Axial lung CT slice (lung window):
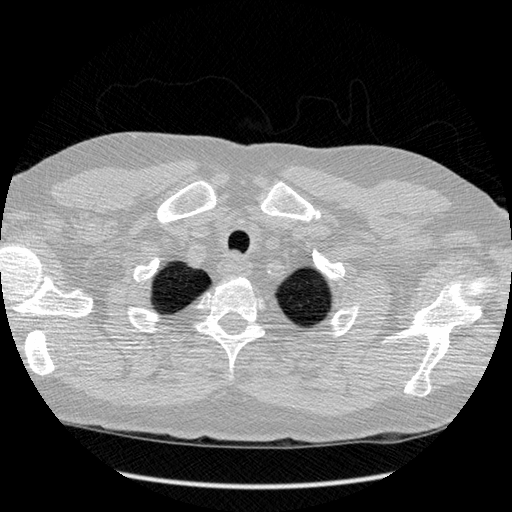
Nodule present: no